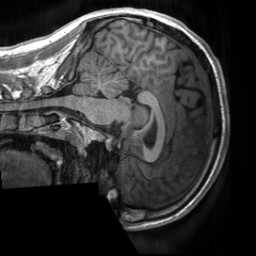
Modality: T1w
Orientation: sagittal
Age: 22
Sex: male
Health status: healthy
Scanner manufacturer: siemens
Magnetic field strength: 3 T
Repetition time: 2 s
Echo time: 0.00232 s